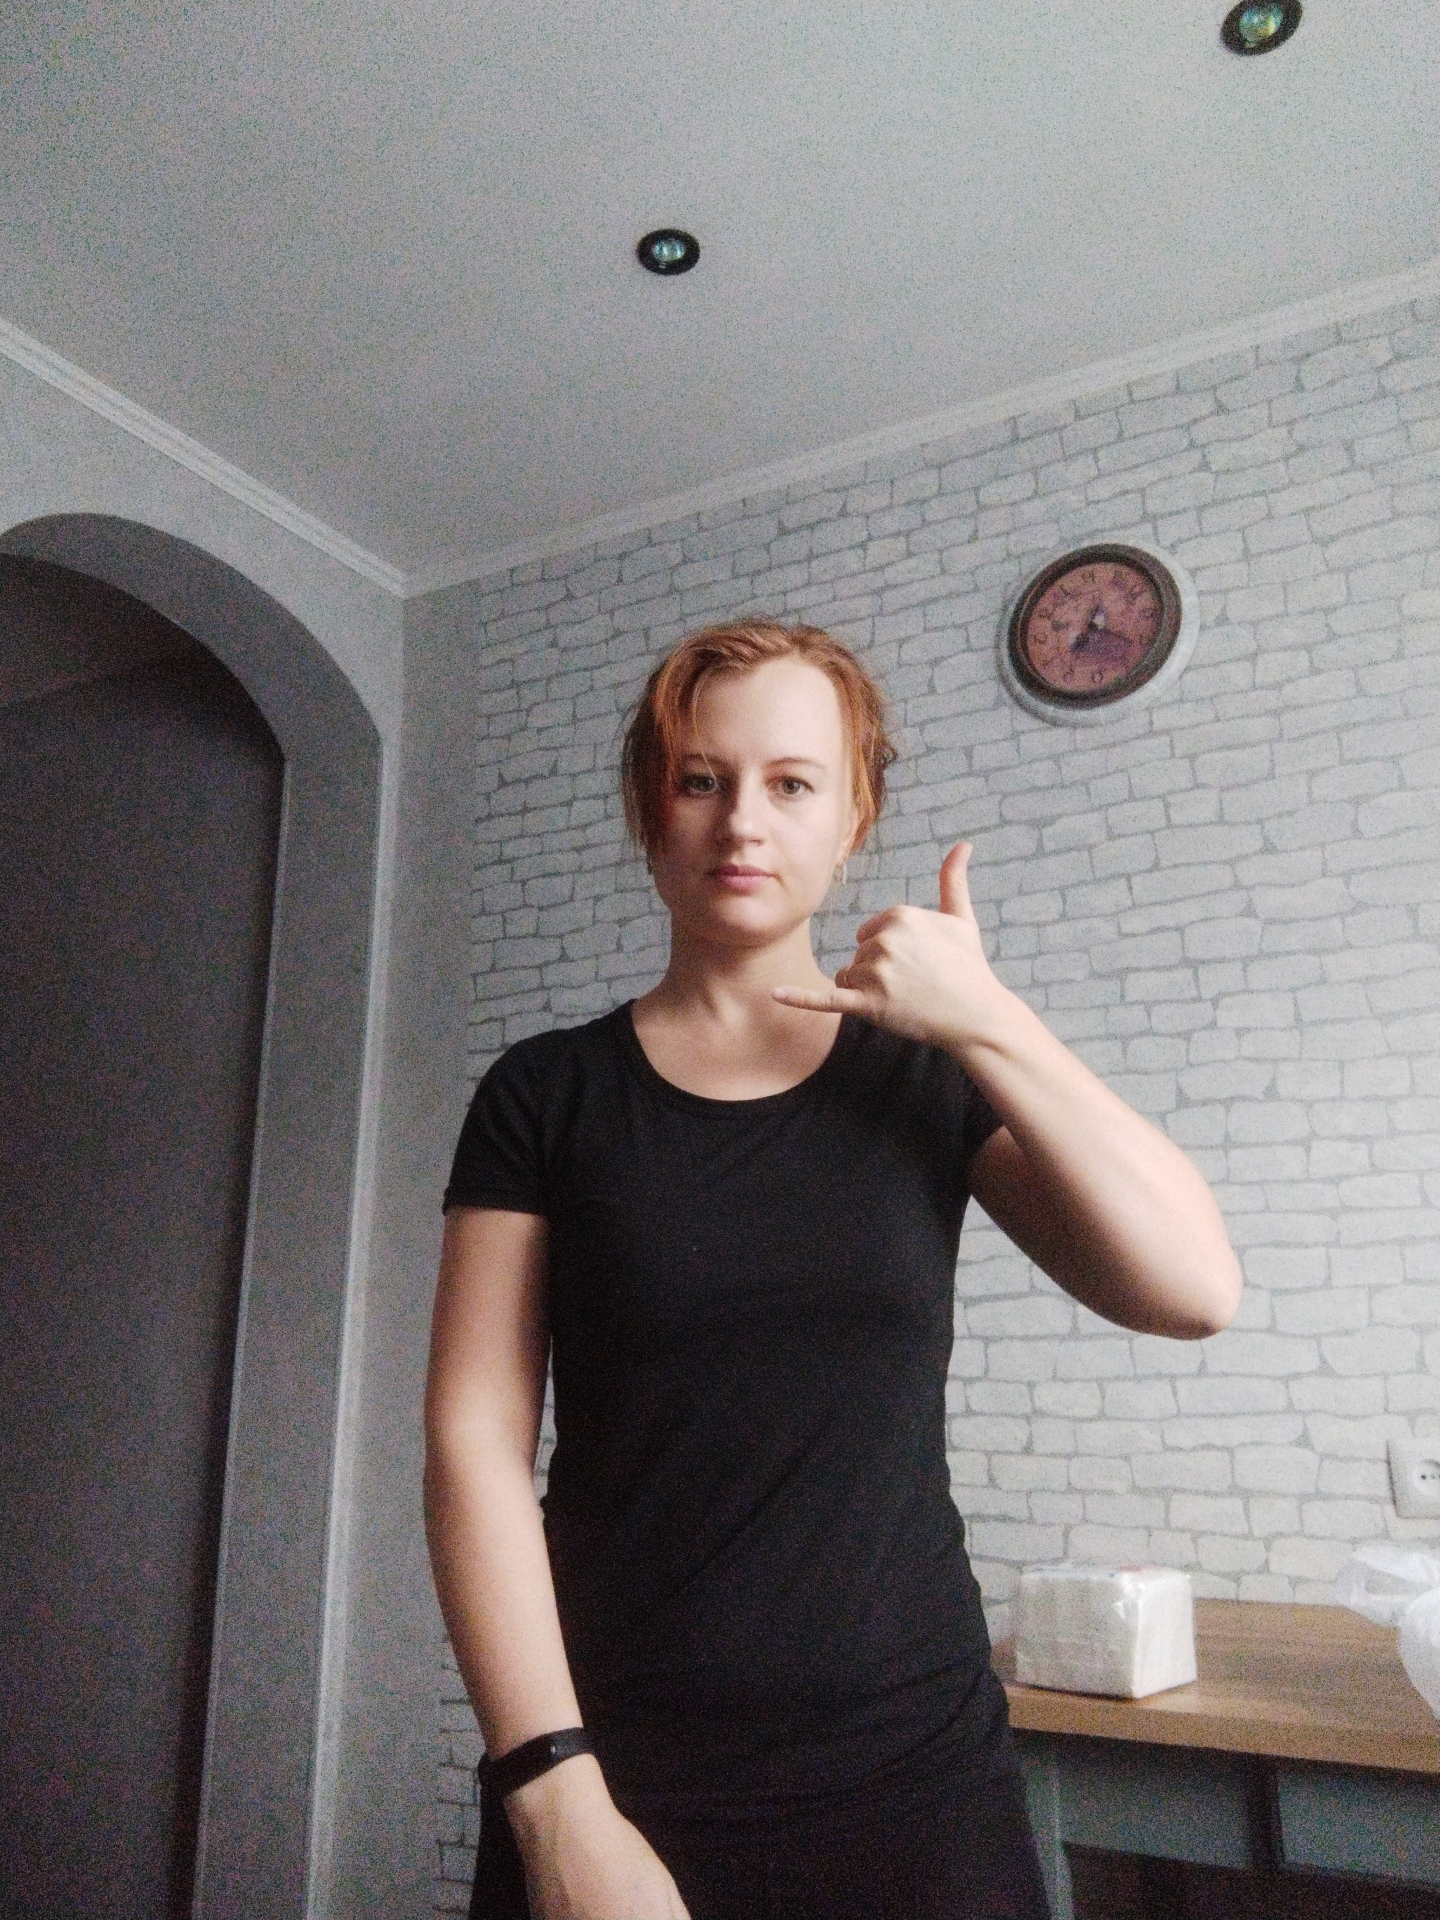
Label: noise